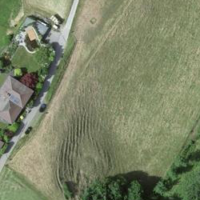
EUNIS habitat code: 24
Species observed at this site:
Aeshna cyanea
Tettigonia viridissima